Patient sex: M
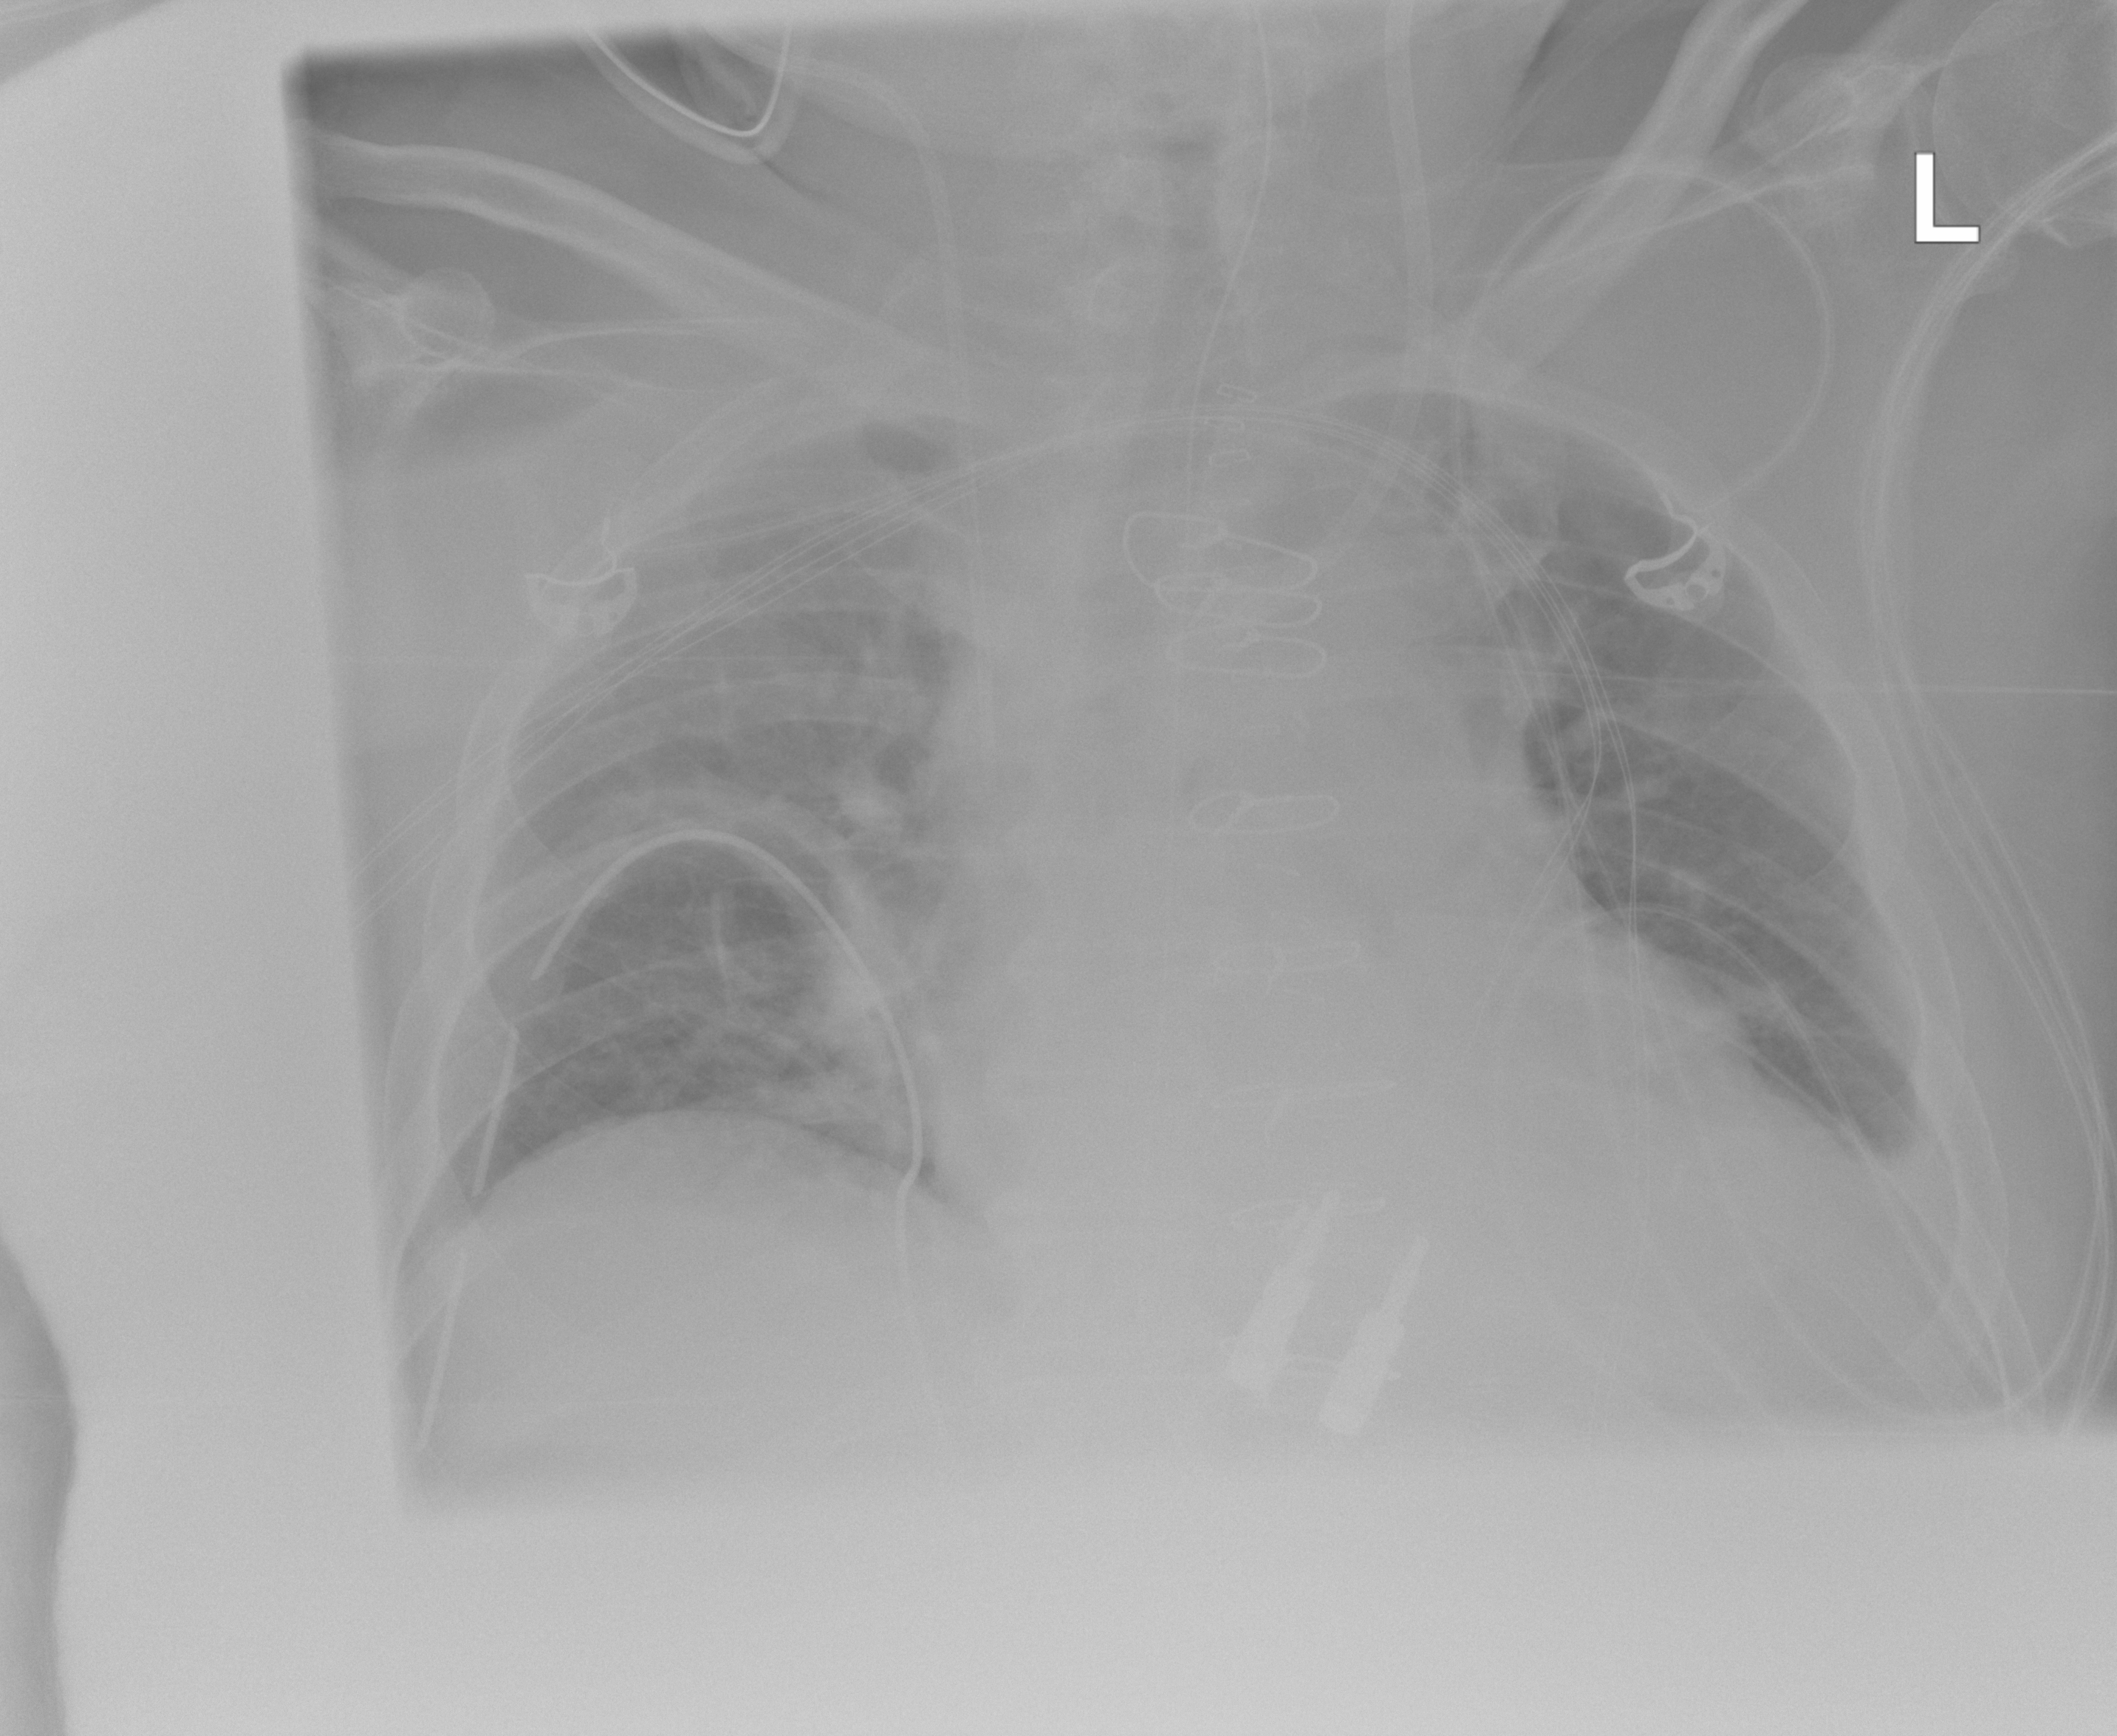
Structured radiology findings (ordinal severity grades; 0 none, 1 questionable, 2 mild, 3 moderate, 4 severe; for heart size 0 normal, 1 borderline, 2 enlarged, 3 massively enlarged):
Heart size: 2
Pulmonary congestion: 0
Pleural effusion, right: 0
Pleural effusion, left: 2
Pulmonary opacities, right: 0
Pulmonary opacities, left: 0
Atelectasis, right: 0
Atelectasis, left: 2